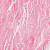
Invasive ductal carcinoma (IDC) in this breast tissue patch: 0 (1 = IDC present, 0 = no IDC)